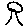
Label: tree